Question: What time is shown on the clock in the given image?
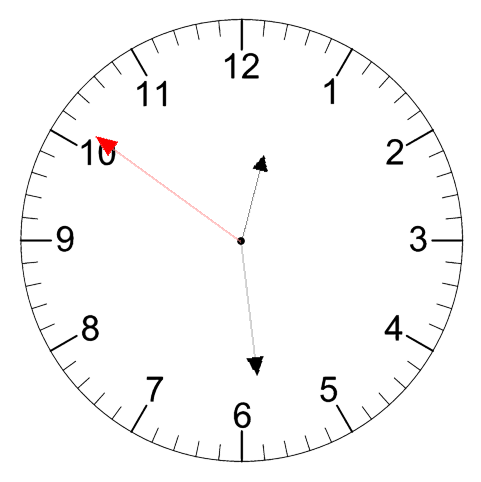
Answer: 12:28:51